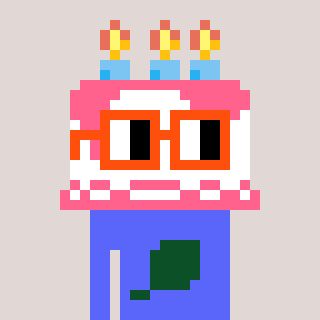
a pixel art character with square orange glasses, a cake-shaped head and a purple-colored body on a warm background